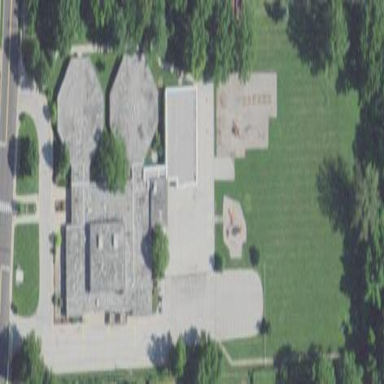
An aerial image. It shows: School.